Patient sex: M
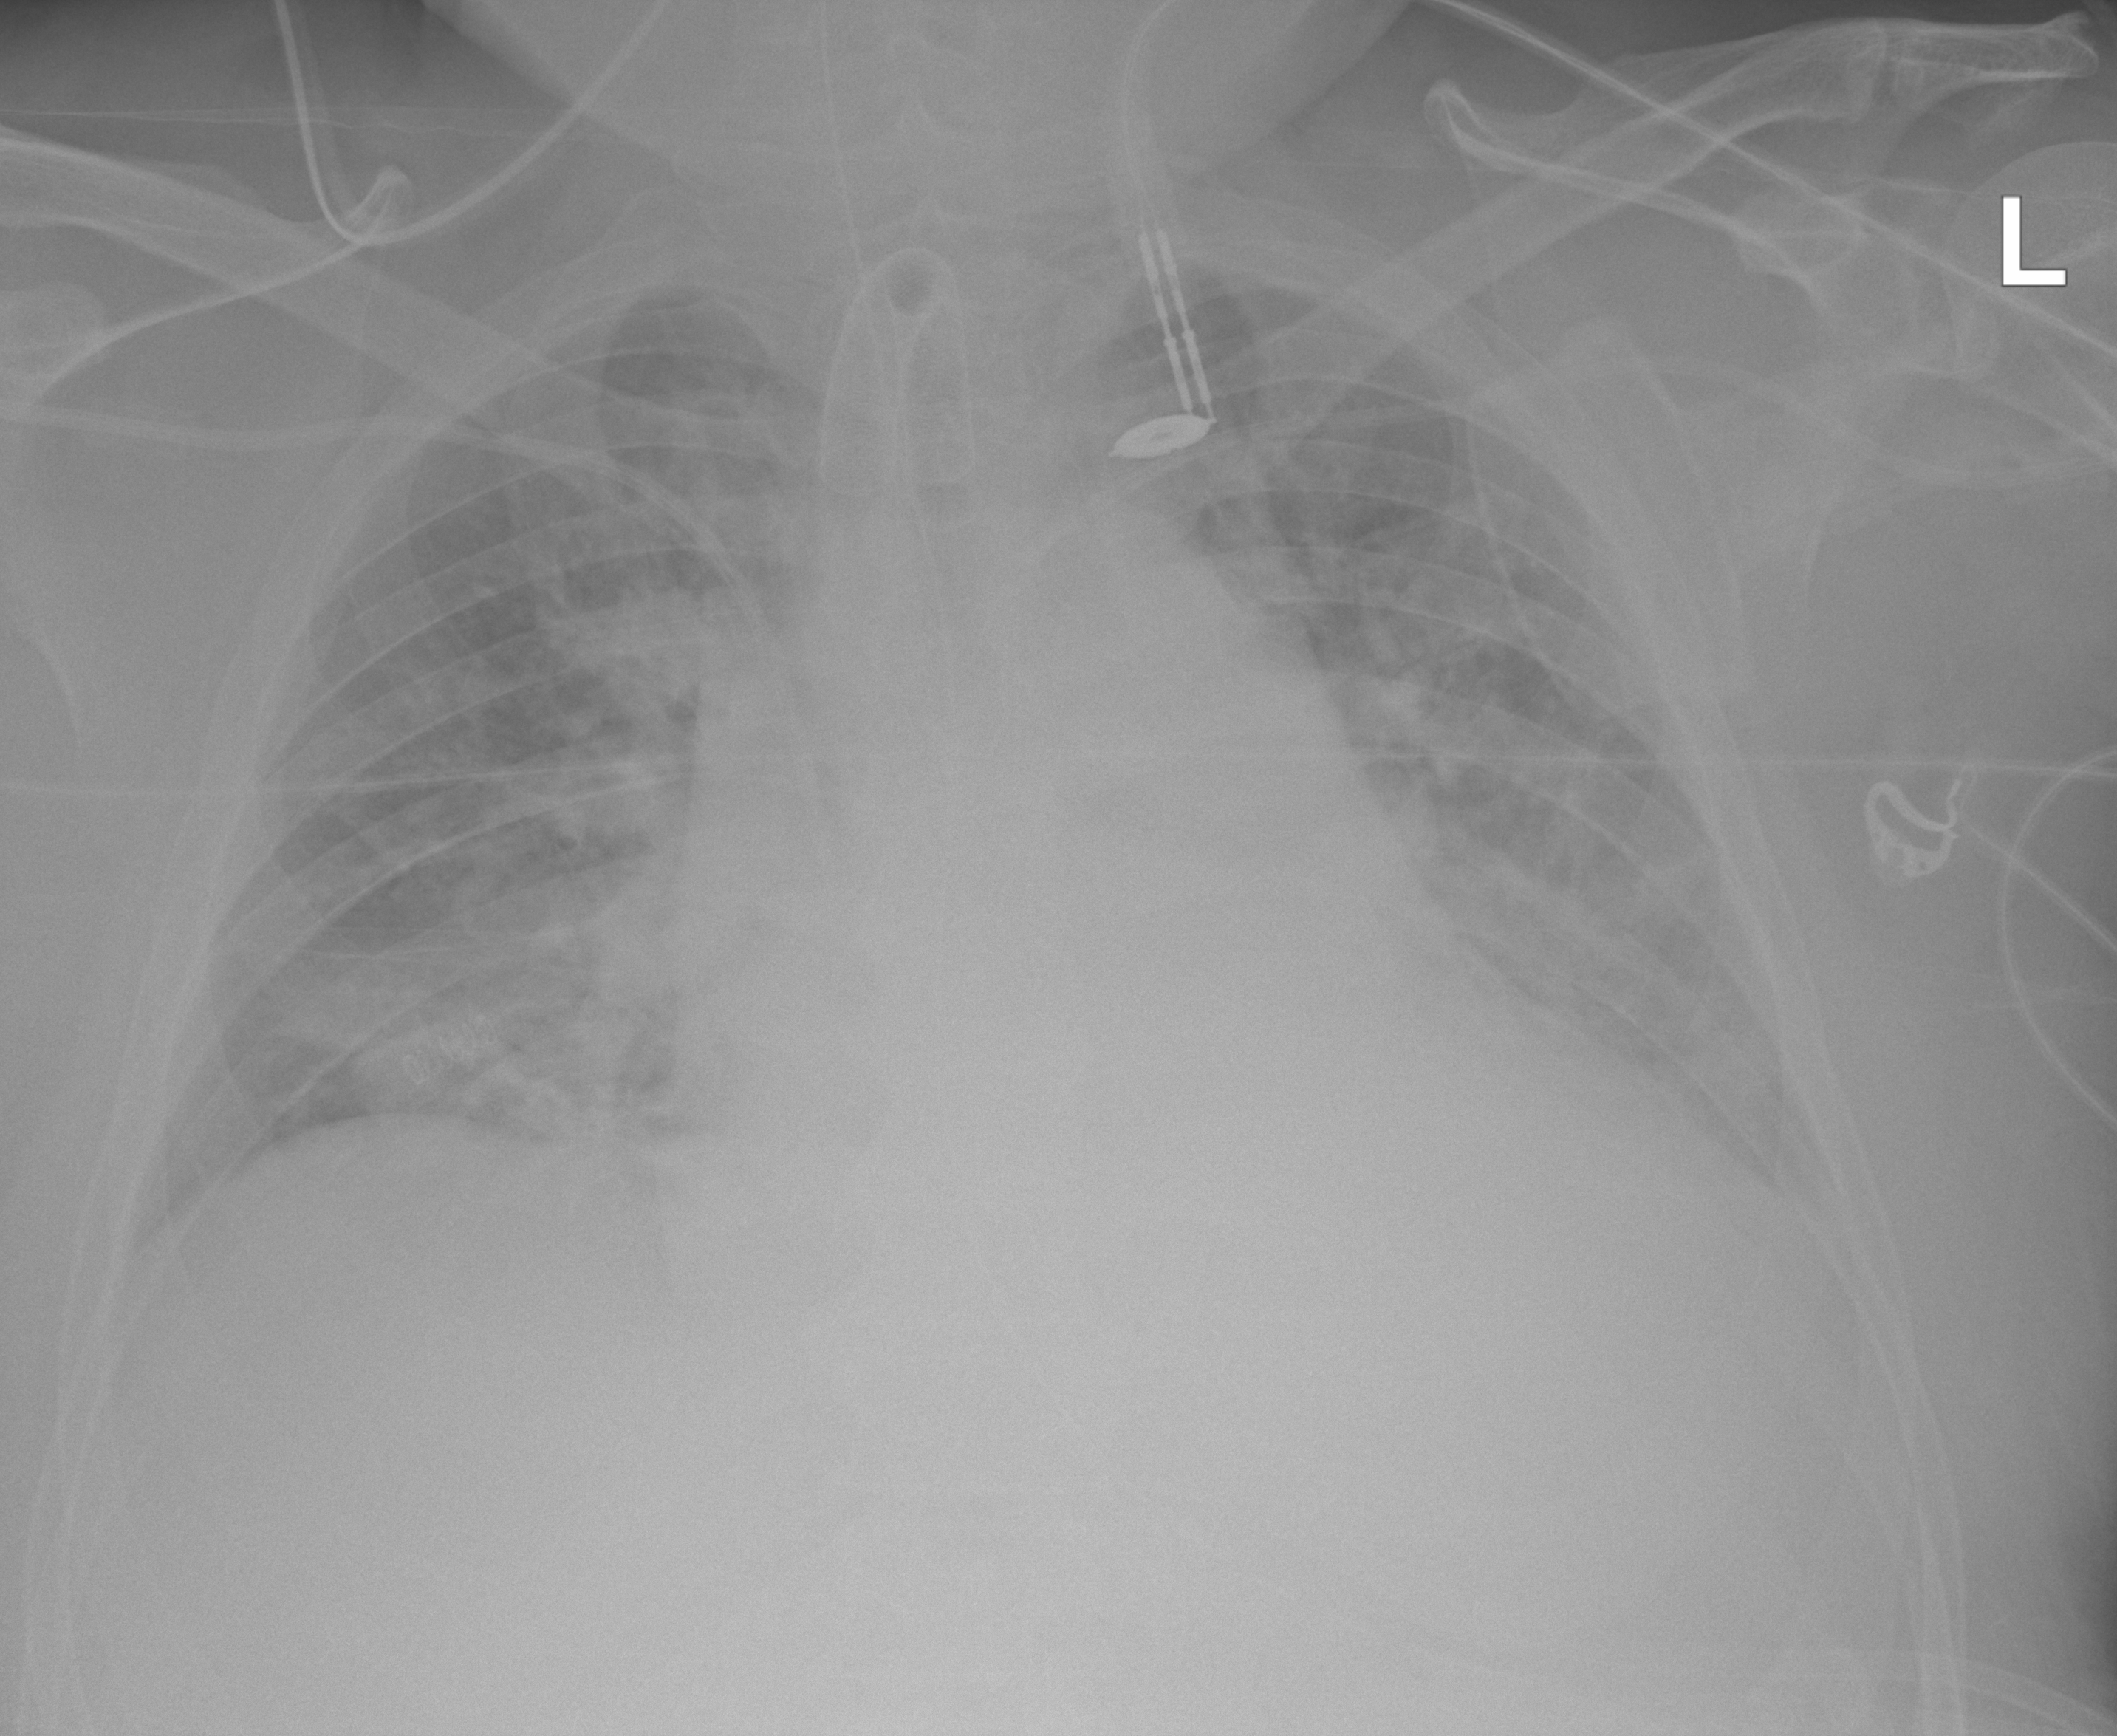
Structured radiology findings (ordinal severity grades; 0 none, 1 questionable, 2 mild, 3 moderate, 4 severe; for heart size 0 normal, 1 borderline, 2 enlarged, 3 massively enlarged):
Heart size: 3
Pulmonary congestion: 3
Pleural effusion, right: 1
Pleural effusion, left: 1
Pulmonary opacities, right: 0
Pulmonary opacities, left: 2
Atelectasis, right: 1
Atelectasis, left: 2